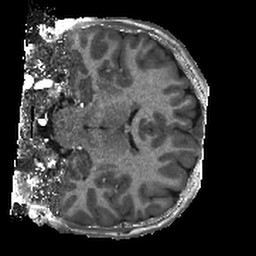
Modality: T1w
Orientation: coronal
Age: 10
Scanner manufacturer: siemens
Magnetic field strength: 3 T
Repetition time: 2.4 s
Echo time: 0.00224 s